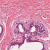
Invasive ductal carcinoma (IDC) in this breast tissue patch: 0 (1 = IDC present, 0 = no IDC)